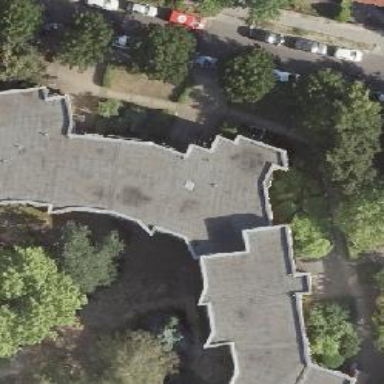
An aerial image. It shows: Flat-roofed apartment building.